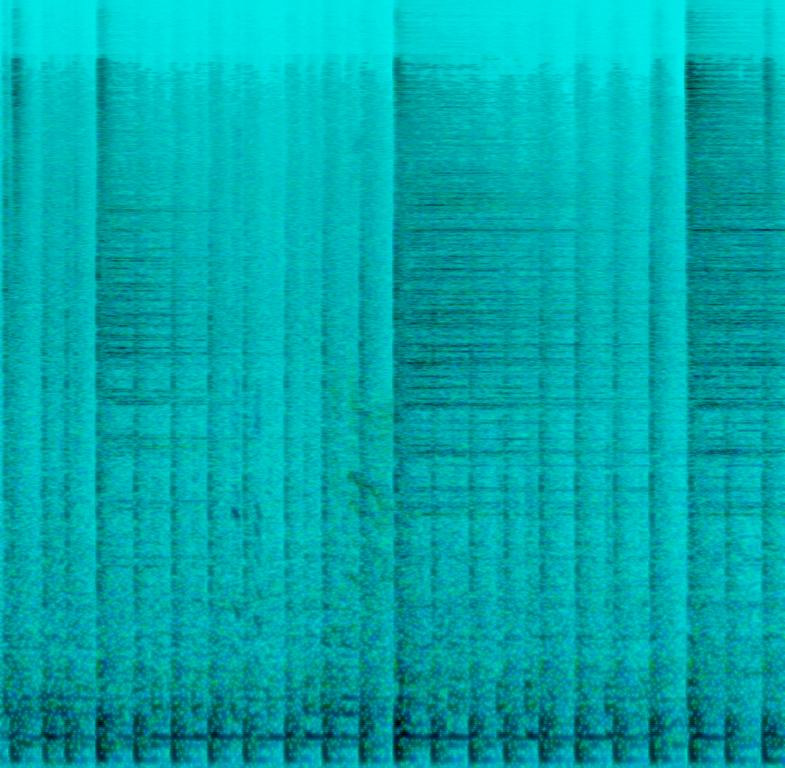
The low quality recording features laughing male sounds over sloppy drums that contain energetic crash cymbal hits and toms percussion. It sounds exciting, even though the recording is noisy and in mono, as it was probably recorded with a phone.